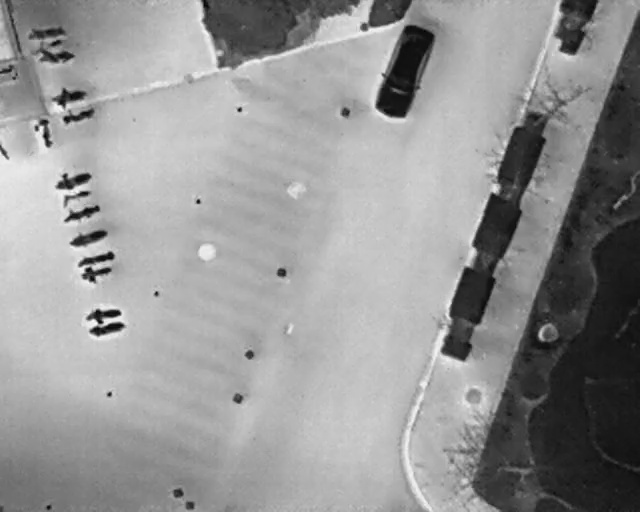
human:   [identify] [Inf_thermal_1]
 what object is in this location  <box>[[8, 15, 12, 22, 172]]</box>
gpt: <ref>1 large bicycle at the top left</ref>

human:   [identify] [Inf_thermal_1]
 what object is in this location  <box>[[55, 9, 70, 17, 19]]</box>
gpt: <ref>1 large car at the top</ref>

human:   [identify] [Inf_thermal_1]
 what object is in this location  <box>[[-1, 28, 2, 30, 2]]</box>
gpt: <ref>1 small bicycle at the top left</ref>